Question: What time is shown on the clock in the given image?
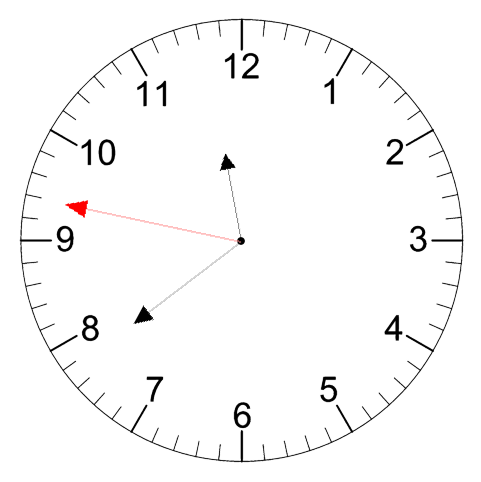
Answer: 11:38:47